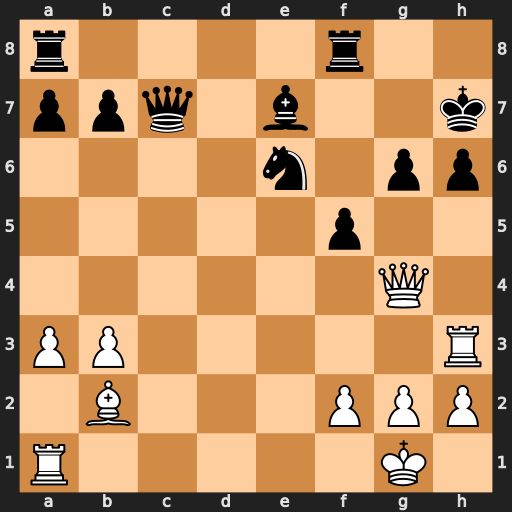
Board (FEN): r4r2/ppq1b2k/4n1pp/5p2/6Q1/PP5R/1B3PPP/R5K1
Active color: w
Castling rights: -
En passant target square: -
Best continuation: Rxh6+ Kxh6 Qh3+ Kg5 g3